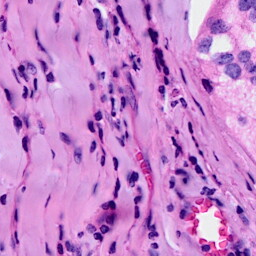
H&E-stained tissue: Breast